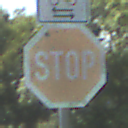
Verkehrszeichen: Stop
Zusatzzeichen oben: RichtungsangabeDurchPfeile9
Umgebung: Outdoor, Nature
Tageszeit: Midday
Wetter: Clear
Licht: Natural
Jahreszeit: NotSpecified
Kontrast: HighContrast